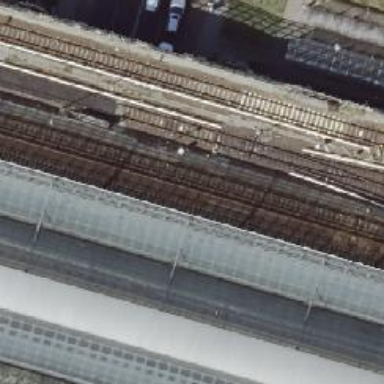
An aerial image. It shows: Wedge is used for the railway derail.